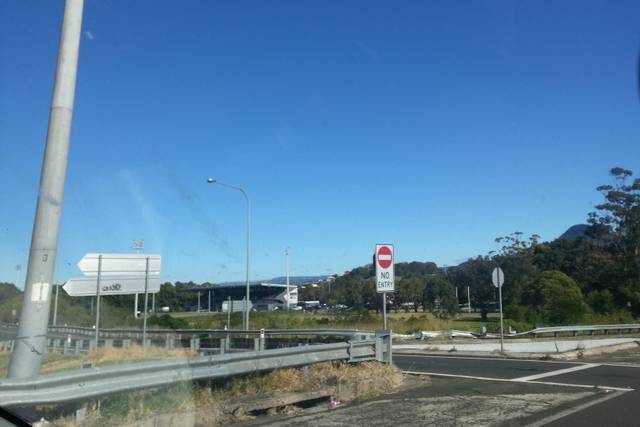
Region: Australia
Coordinates: -34.438, 150.865